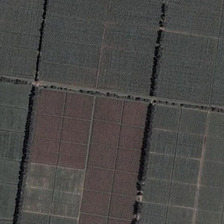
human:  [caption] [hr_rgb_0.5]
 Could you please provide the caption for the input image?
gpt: here we can see rectangular dark blue and red fields .

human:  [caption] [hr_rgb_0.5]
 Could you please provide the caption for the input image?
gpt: one of the six parts of farmland is red and the others are dark green .

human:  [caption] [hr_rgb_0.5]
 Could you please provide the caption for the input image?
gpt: roads with trees growing along divide the farmland into six parts  one of which is red while others is green .

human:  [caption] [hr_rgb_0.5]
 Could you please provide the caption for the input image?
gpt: one of the six parts of farmland is red and the others are dark green .

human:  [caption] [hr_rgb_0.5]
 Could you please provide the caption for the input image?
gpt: two parallel lines of green trees are in a piece of farmland .